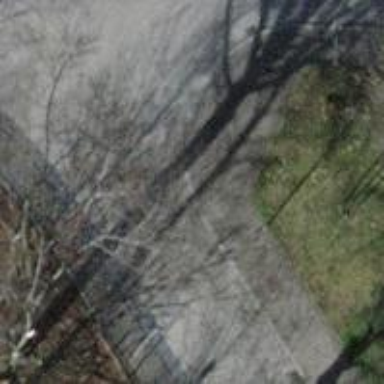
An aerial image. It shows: Asphalt sidewalk.